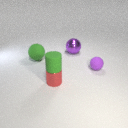
large purple metal sphere to the right of large green rubber sphere